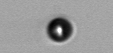
Label: bead